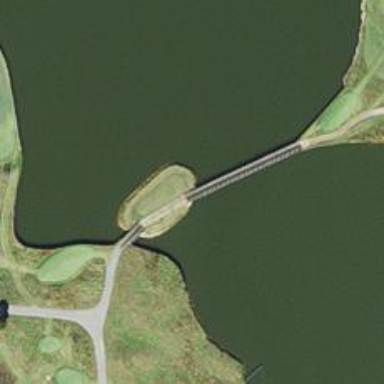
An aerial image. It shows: Service road on bridge for golf carts.